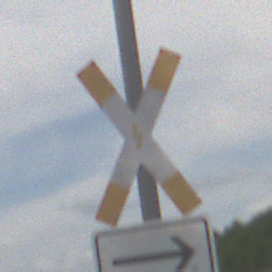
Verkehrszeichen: Andreaskreuz
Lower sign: RichtungsangabeDurchPfeile4
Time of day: Midday
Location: Outdoor (Nature)
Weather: PartlyCloudy
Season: NotSpecified
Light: Natural